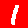
Digit: 1